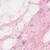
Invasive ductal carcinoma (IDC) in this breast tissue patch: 0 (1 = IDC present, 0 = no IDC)